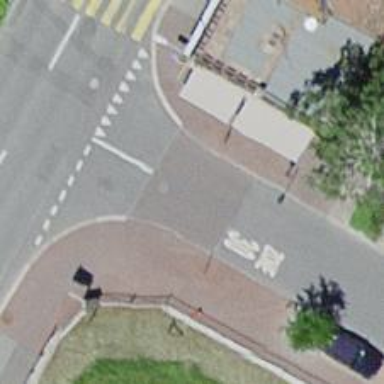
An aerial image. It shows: Marked footway crossing with zebra markings.